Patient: sex M, age 42
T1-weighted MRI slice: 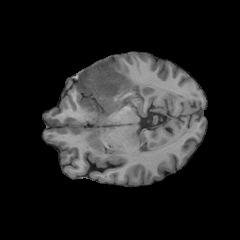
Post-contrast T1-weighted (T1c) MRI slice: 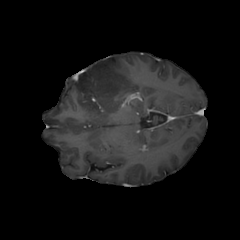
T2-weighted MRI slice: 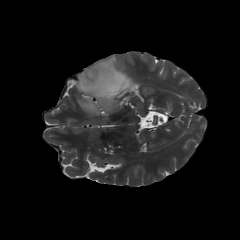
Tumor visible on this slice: yes
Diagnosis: Astrocytoma, IDH-mutant
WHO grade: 4